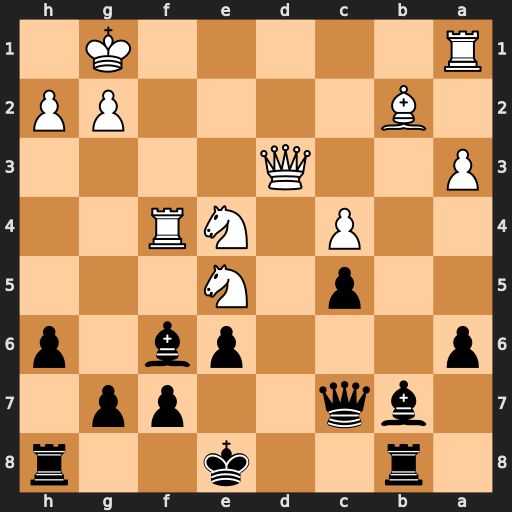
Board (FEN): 1r2k2r/1bq2pp1/p3pb1p/2p1N3/2P1NR2/P2Q4/1B4PP/R5K1
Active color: b
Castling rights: k
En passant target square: -
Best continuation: Bxe4 Rxe4 Rxb2